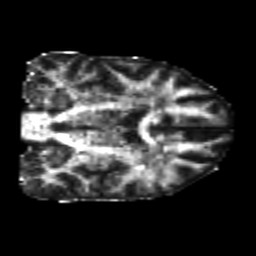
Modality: FA
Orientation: coronal
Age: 26
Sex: male
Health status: healthy
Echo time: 0.074 s